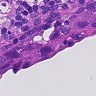
Metastatic tissue present: yes